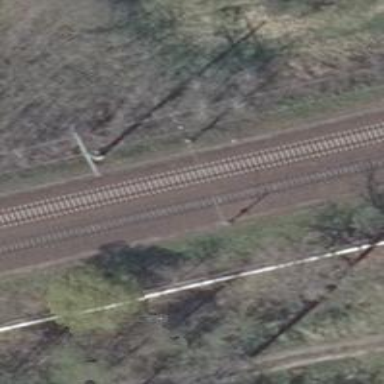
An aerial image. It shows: Milestone along the railway with catenary mast.